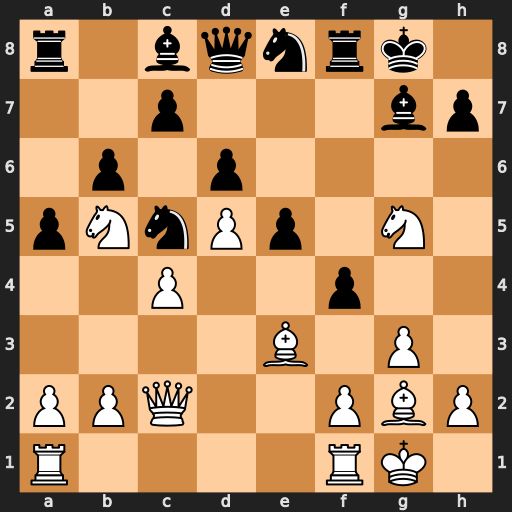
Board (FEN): r1bqnrk1/2p3bp/1p1p4/pNnPp1N1/2P2p2/4B1P1/PPQ2PBP/R4RK1
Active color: w
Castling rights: -
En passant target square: -
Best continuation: Qxh7#